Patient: sex M, age 60
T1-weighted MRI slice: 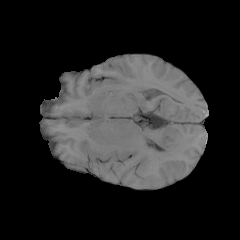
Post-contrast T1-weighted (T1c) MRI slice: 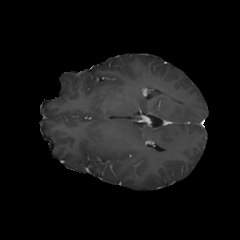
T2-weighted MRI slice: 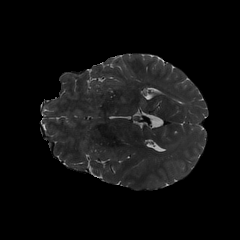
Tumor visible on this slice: yes
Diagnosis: Glioblastoma, IDH-wildtype
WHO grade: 4